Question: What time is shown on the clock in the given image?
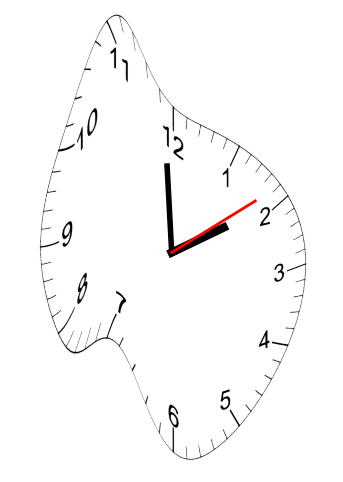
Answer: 01:59:09